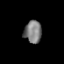
Tissue: prostate
Cell type: T cells
Senescence score: 0.3513
Nuclear area (px): 379
Mean DAPI intensity: 124.116